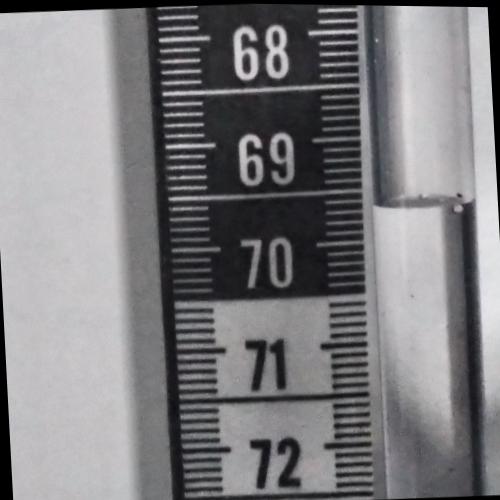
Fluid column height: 69.7 cm